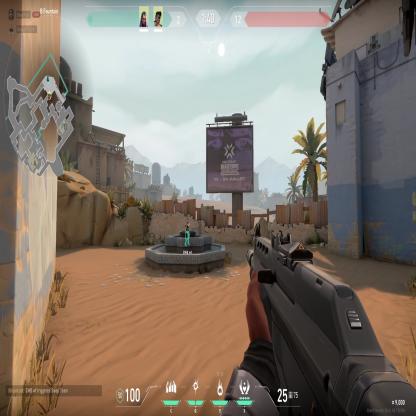
Label: teammate